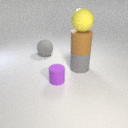
large gray rubber cylinder in front of large gray rubber sphere